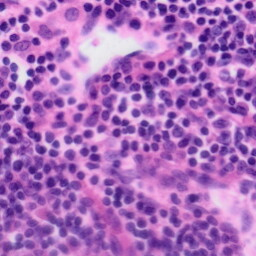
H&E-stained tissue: Tonsil